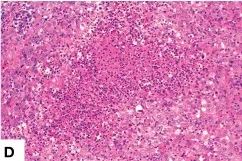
Histologic features of the SMARCA4-deficient undifferentiated carcinoma. Multiple necrosis [, X200], patchy lymphocytes.
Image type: pathology (h&e)